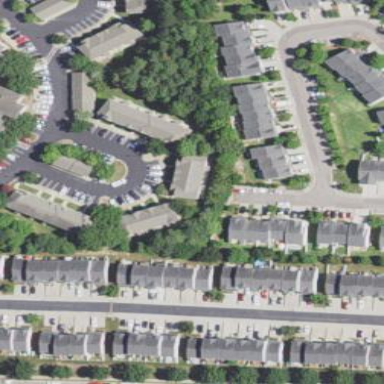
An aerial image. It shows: Residential neighbourhood.